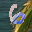
Label: 6